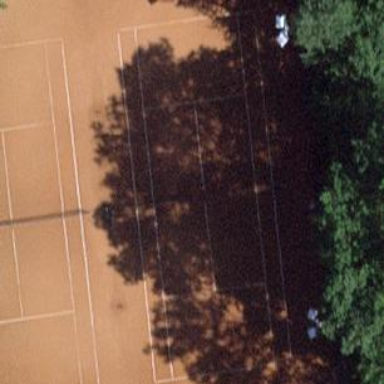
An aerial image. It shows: Tennis court with tartan surface on leisure land pitch.